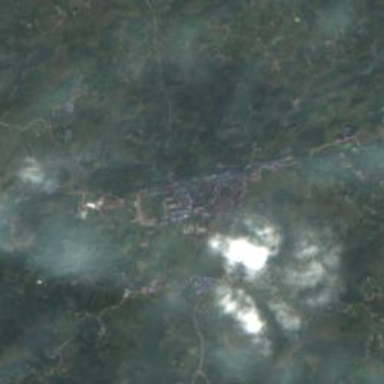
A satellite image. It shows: Town.